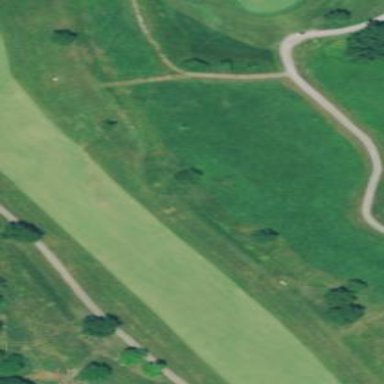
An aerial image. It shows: Grassy area designated as golf fairway.